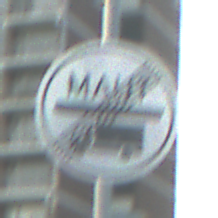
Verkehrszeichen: EndeMautpflicht
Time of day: MorningAfternoon
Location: Outdoor (Urban)
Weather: PartlyCloudy
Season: NotSpecified
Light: Natural